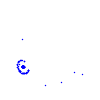
Particle: kaon